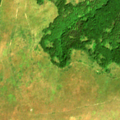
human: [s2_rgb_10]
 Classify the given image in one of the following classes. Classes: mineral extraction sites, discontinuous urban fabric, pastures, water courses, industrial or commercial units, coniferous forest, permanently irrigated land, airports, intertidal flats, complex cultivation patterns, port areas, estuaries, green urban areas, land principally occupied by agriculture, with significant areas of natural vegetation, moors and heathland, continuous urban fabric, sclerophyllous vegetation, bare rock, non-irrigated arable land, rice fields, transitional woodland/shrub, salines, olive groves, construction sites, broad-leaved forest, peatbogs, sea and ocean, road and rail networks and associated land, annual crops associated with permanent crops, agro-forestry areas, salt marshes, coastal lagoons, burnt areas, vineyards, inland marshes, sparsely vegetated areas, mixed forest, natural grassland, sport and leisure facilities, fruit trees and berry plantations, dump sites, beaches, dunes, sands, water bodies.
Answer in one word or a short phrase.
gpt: broad-leaved forest, natural grassland, transitional woodland/shrub